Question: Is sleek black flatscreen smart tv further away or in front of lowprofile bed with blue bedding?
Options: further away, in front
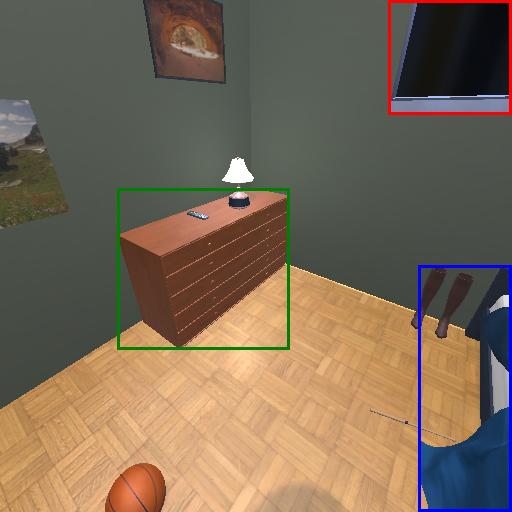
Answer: further away